A scalogram (wavelet time-scale view) of one vibration snapshot from a rotating machine is shown. Classify the rotor condition as one of: normal, misalignment, unbalance, looseness.
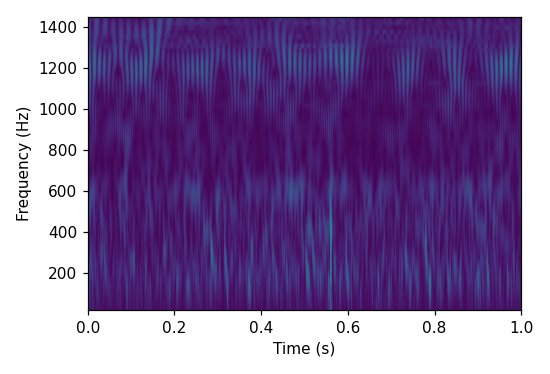
Answer: misalignment